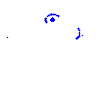
Particle: electron